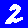
Digit: 2